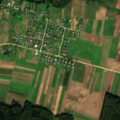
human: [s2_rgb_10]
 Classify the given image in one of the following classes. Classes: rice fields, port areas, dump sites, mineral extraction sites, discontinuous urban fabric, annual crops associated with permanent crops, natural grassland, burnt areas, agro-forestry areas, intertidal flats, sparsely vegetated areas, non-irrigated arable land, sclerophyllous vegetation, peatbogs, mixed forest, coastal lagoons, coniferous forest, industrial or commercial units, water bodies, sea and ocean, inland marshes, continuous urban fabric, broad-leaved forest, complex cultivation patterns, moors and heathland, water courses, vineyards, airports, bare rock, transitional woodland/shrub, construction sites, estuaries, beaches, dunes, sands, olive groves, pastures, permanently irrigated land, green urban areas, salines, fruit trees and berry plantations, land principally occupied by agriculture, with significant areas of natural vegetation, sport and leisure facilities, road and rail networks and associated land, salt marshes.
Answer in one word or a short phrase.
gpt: discontinuous urban fabric, non-irrigated arable land, complex cultivation patterns, land principally occupied by agriculture, with significant areas of natural vegetation, mixed forest